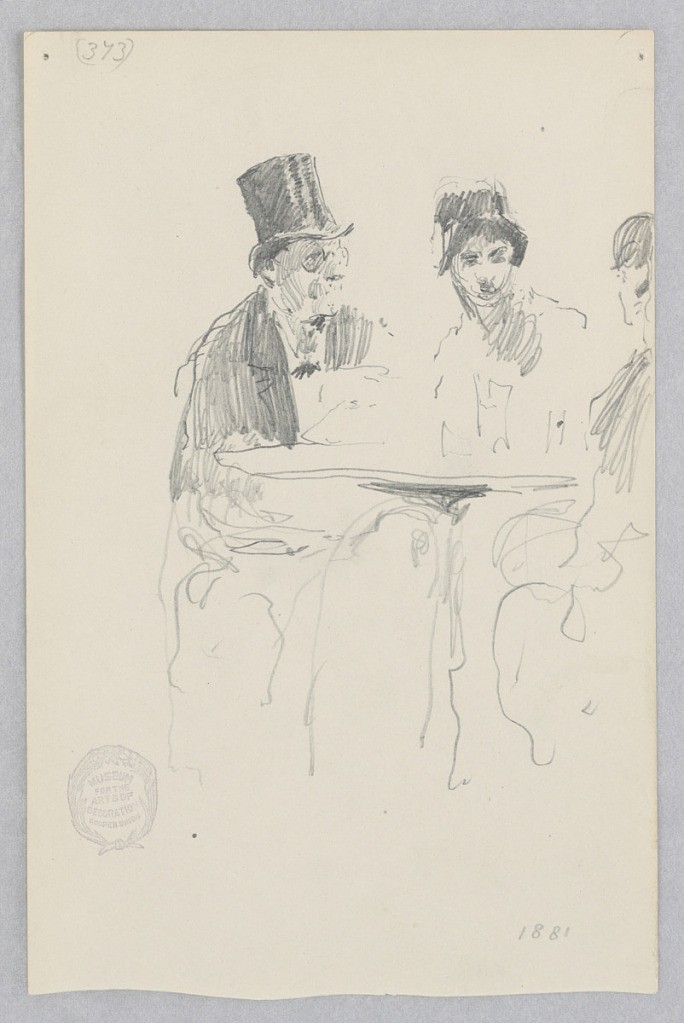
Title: Café scene
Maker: Robert Frederick Blum, American, 1857–1903
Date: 1881
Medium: Graphite on wove paper
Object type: Drawing
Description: Sketch of a male figure with a top hat seated at a café with two female figures.